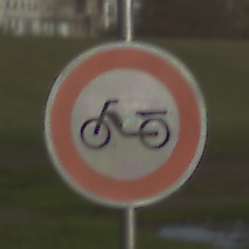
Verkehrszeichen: VerbotMofas
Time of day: SunriseSunset
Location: Outdoor (Suburban)
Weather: PartlyCloudy
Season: NotSpecified
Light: Natural